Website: lowes
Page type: customer-info-address
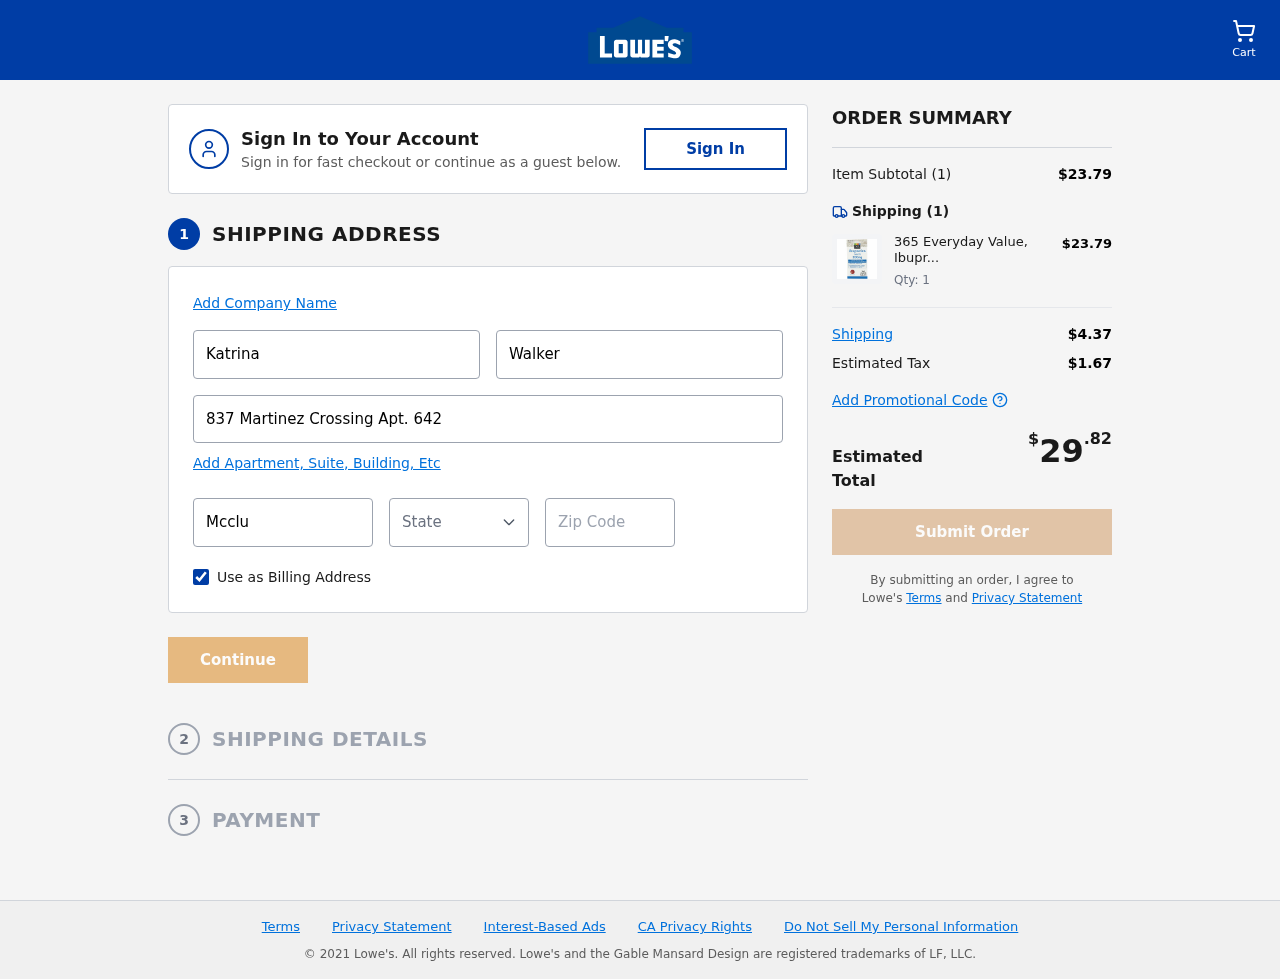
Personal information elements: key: PII_CITY
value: Mcclureberg
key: PII_FIRSTNAME
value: Katrina
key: PII_LASTNAME
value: Walker
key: PII_POSTCODE
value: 75099
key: PII_STATE_ABBR
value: OR
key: PII_STREET
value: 837 Martinez Crossing Apt. 642
Product elements: key: PRODUCT1_NAME
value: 365 Everyday Value, Ibuprofen Tablets 200mg, 100 ct
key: PRODUCT1_PRICE
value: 23.79
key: PRODUCT1_QUANTITY
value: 1
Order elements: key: ORDER_NUM_ITEMS
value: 1
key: ORDER_SUBTOTAL
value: $23.79
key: ORDER_NUM_ITEMS2
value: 1
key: ORDER_SHIPPING_COST
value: $4.37
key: ORDER_TAX
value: $1.67
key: ORDER_TOTAL
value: $29.82